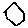
Label: hexagon